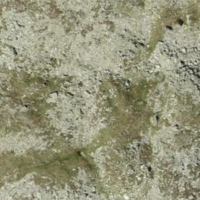
EUNIS habitat code: 31
Species observed at this site:
Aglais urticae